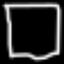
Label: square